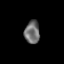
Tissue: skin
Cell type: Epithelial cells
Senescence score: 0.2733
Nuclear area (px): 343
Mean DAPI intensity: 109.026